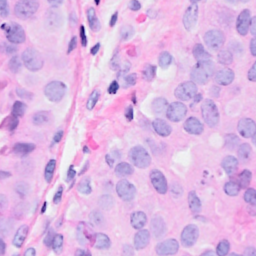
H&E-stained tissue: Breast